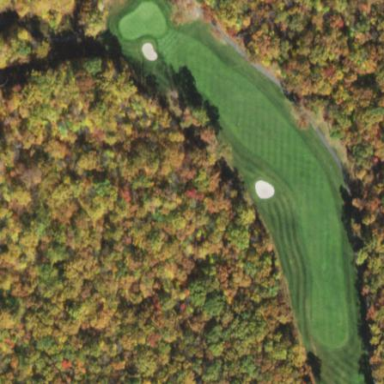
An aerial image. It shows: Grassy area designated as golf fairway.